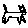
Label: cat